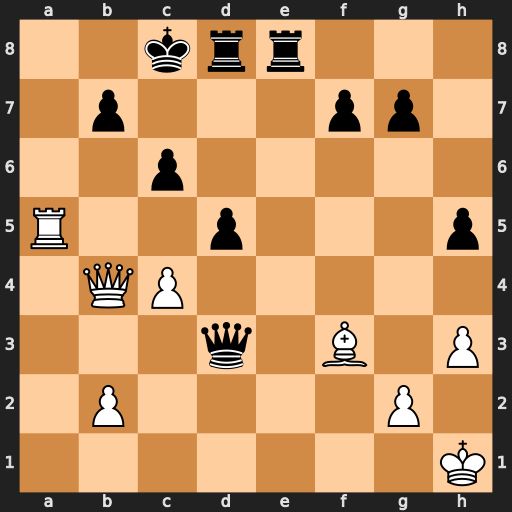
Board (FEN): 2krr3/1p3pp1/2p5/R2p3p/1QP5/3q1B1P/1P4P1/7K
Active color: w
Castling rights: -
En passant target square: -
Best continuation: Ra7 Rd7 Ra8+ Kc7 Rxe8